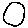
Label: circle